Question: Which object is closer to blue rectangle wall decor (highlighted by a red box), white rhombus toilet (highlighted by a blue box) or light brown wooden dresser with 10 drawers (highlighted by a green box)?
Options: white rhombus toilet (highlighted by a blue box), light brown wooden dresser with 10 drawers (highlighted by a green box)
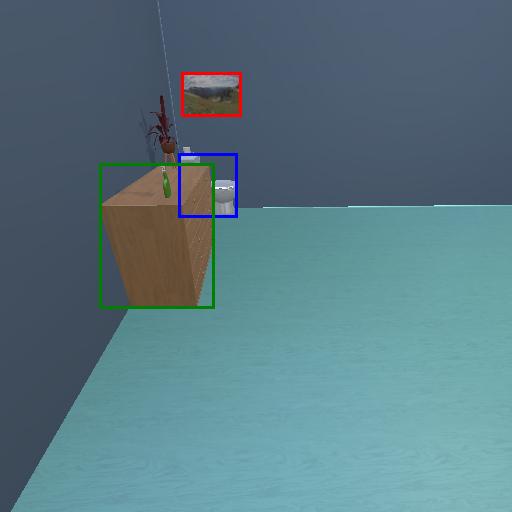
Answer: white rhombus toilet (highlighted by a blue box)